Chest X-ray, PA view. Patient: 31 years old, sex F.
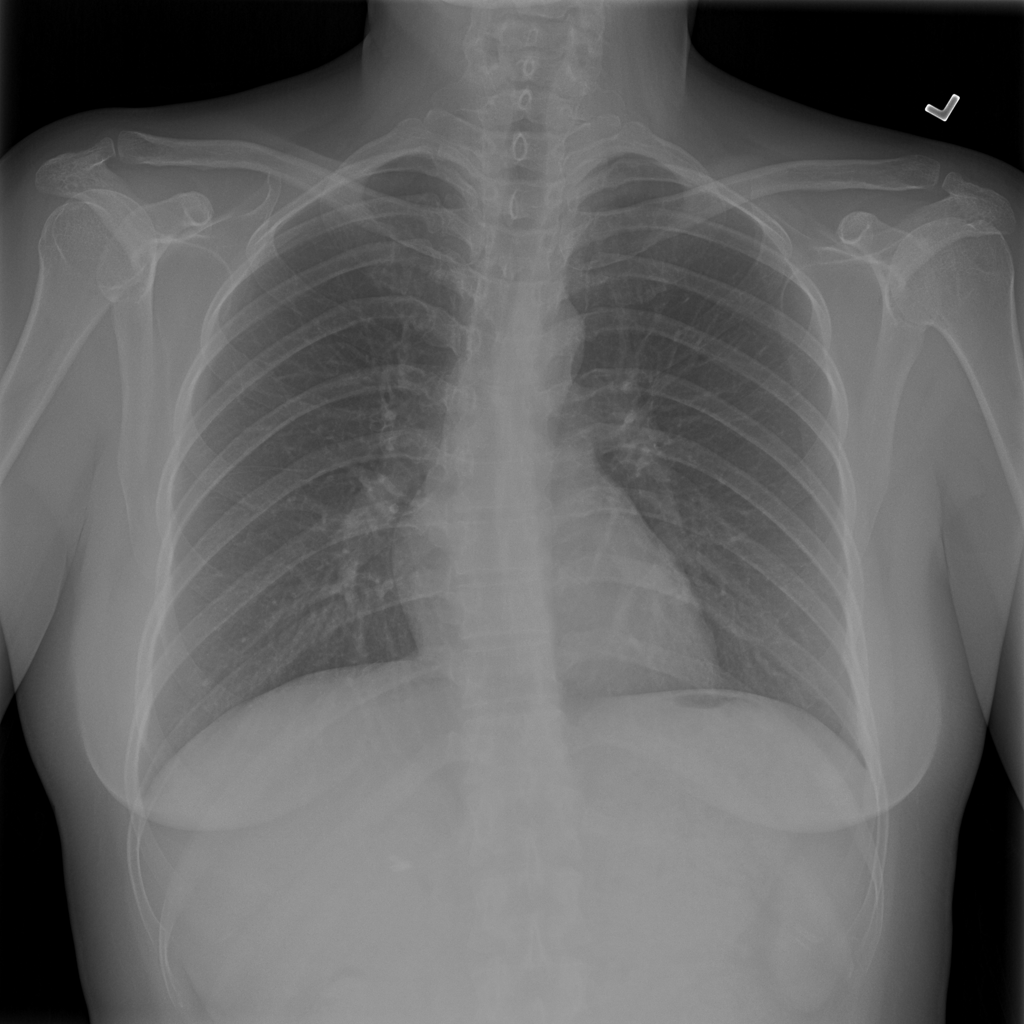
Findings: No Finding